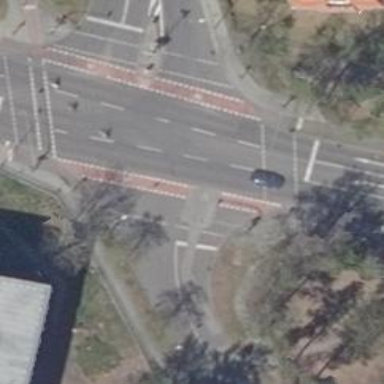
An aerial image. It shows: Road with traffic signals.